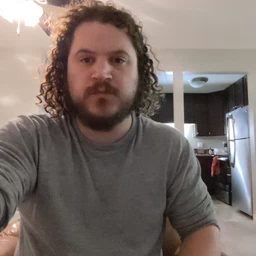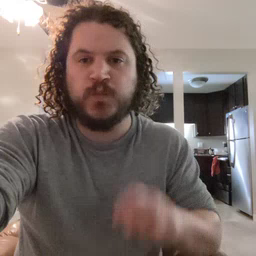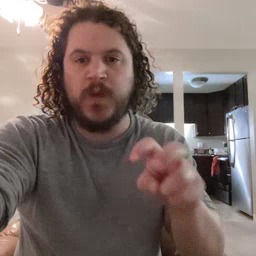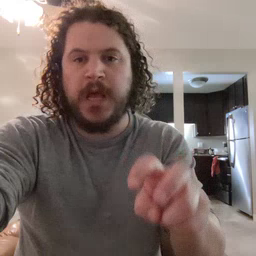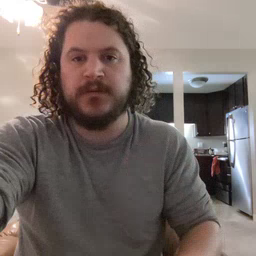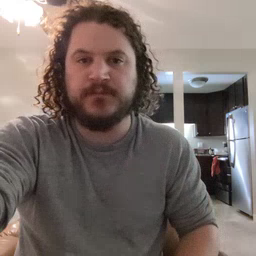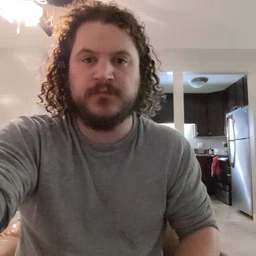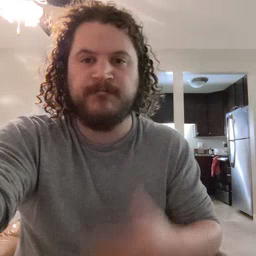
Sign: ride